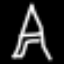
Label: The Eiffel Tower